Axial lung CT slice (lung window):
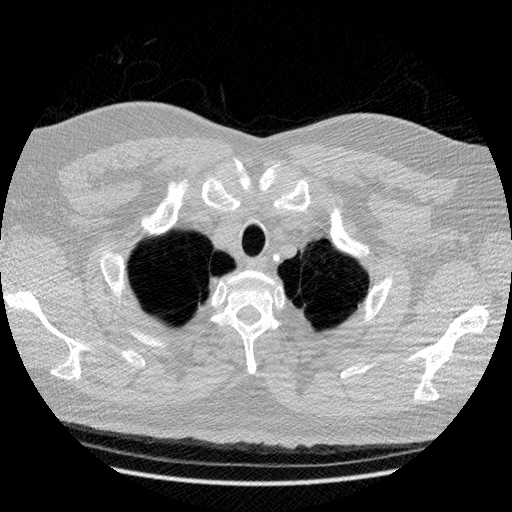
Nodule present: no